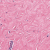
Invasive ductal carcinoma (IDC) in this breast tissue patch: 0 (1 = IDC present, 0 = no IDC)